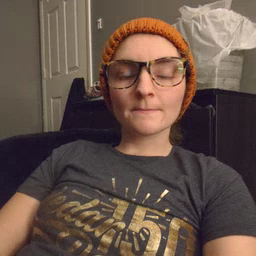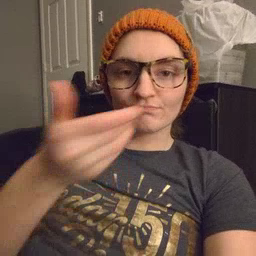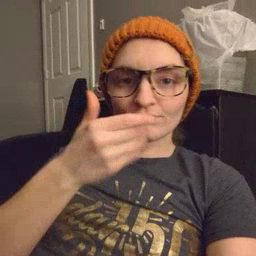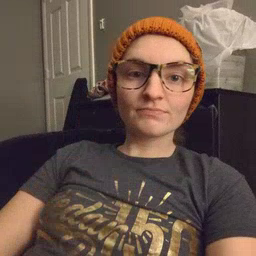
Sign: pizza